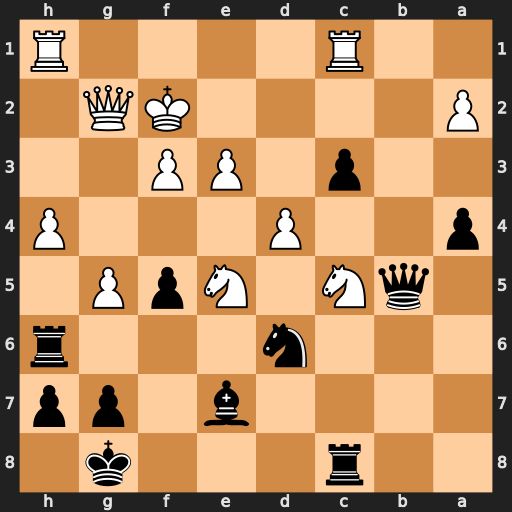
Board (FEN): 2r3k1/4b1pp/3n3r/1qN1NpP1/p2P3P/2p1PP2/P4KQ1/2R4R
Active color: b
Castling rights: -
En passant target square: -
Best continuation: Qb2+ Rc2 Qxc2+